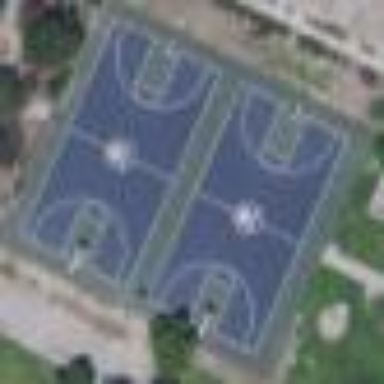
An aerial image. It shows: Basketball court in the leisure land pitch.